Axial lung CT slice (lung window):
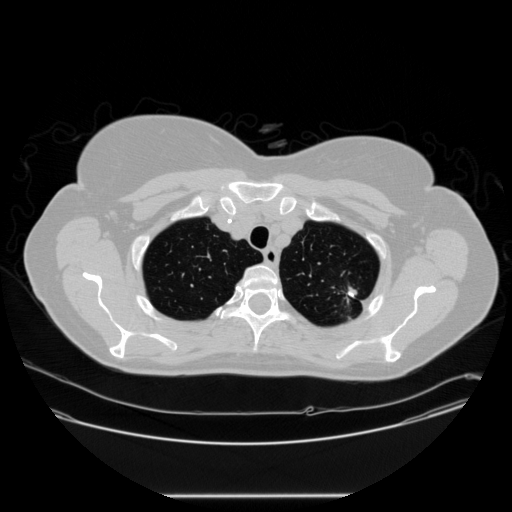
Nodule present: no